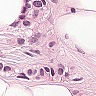
Metastatic tissue present: yes